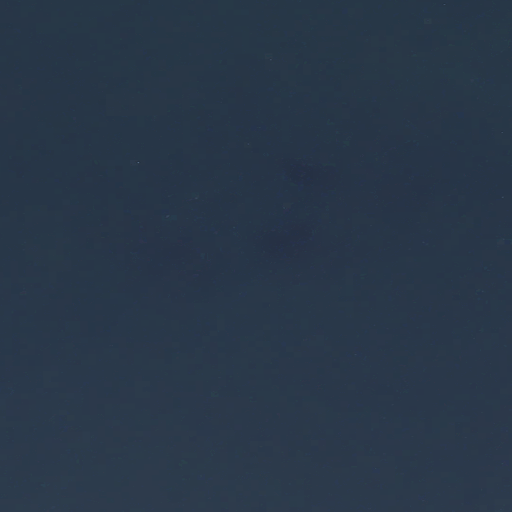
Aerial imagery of bar in Maine named The Sisters containing only open water